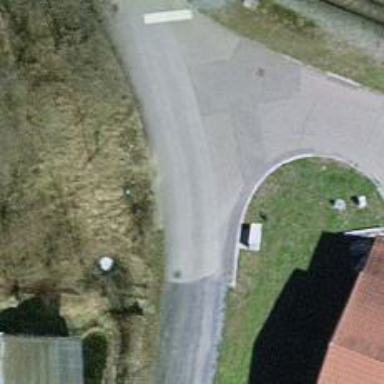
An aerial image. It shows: Alleyway designated as service road.